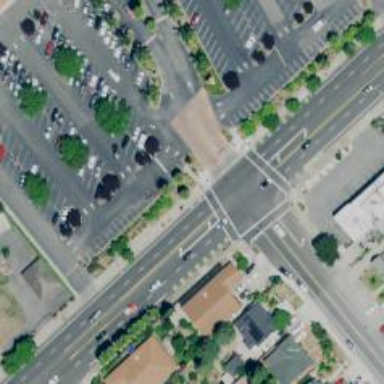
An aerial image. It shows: Solid stop line on the road.